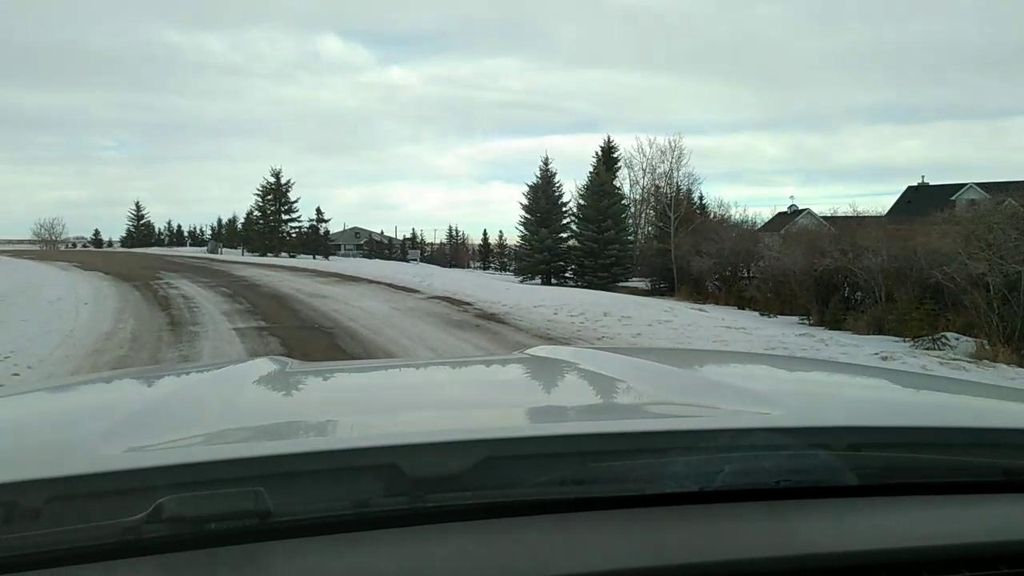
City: calgary